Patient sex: M
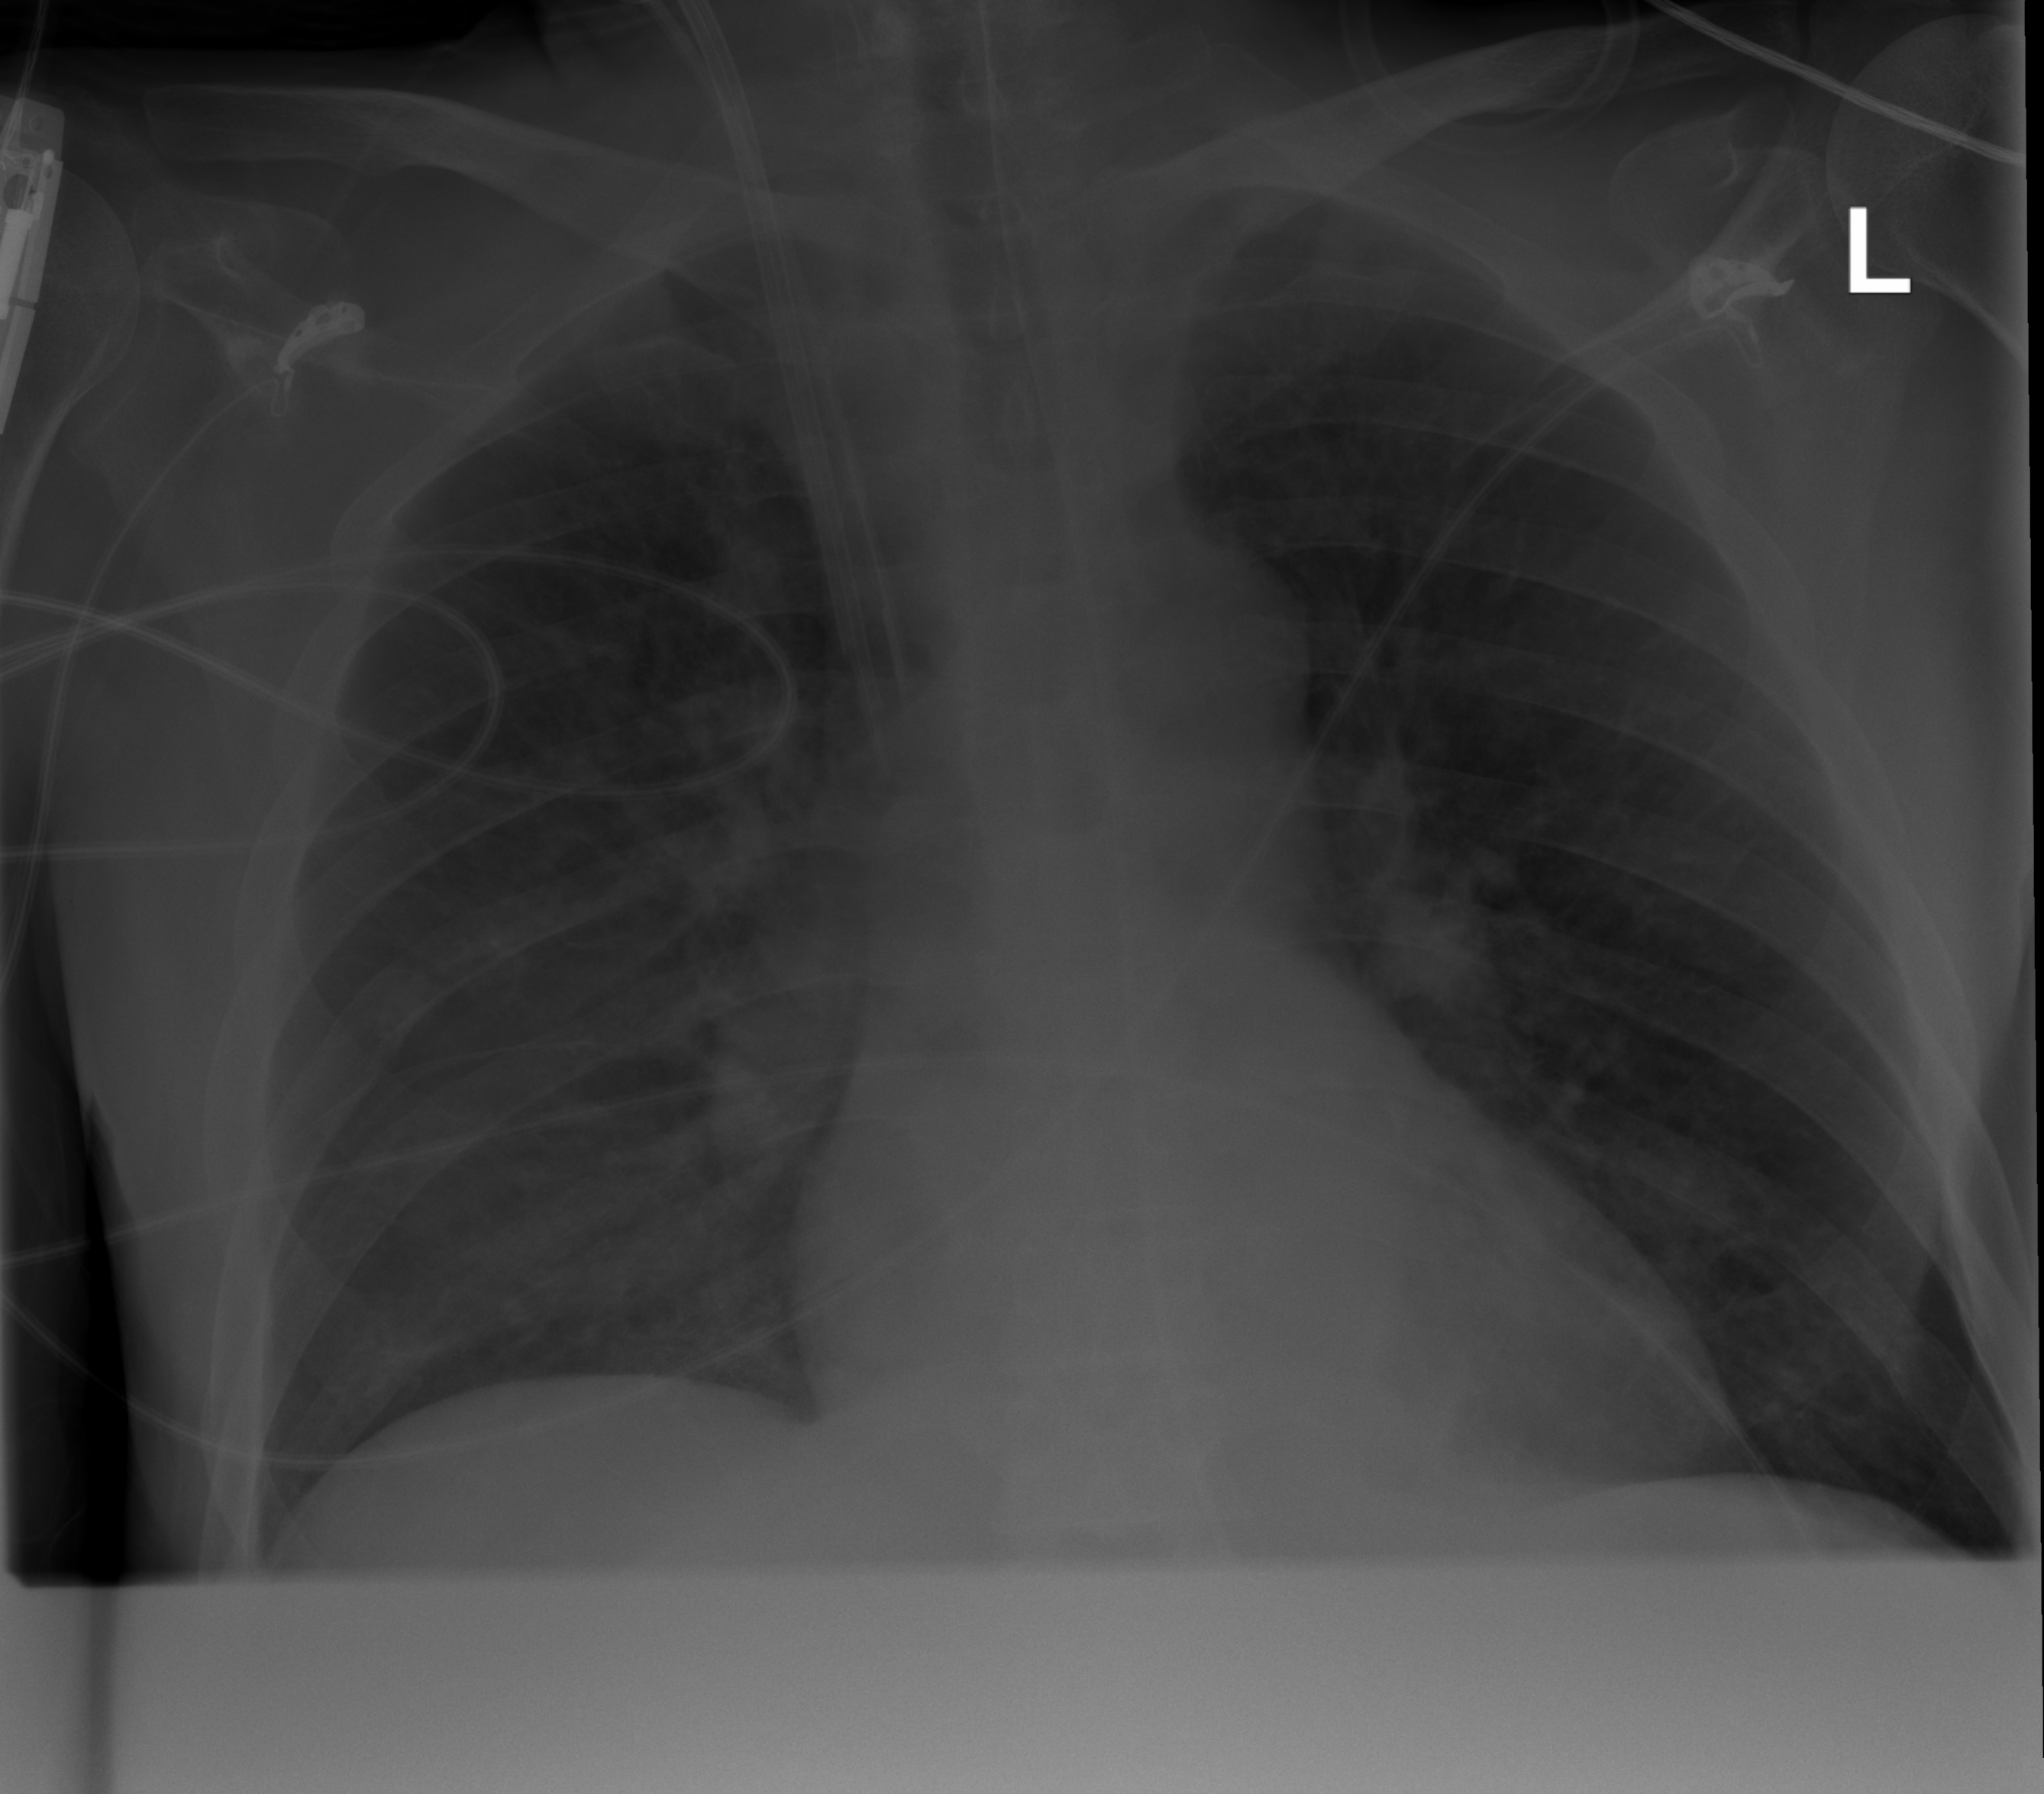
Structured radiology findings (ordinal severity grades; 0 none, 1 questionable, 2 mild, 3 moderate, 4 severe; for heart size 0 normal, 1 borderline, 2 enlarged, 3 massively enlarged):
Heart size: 0
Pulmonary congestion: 0
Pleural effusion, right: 0
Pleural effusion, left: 0
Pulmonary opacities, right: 2
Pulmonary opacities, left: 0
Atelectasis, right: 0
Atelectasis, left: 0